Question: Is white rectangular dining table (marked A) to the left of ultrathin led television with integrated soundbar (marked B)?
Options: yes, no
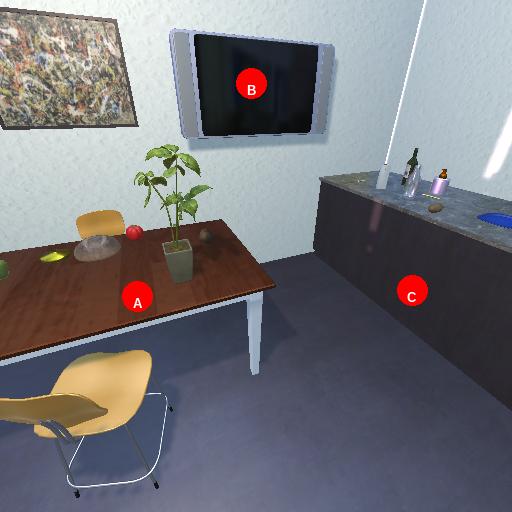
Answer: yes